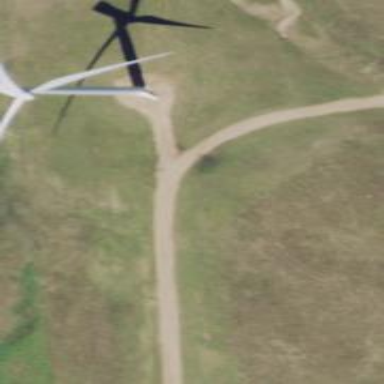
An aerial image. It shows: Road leading to wind farm area designated for service vehicles.